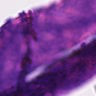
Metastatic tissue present: no